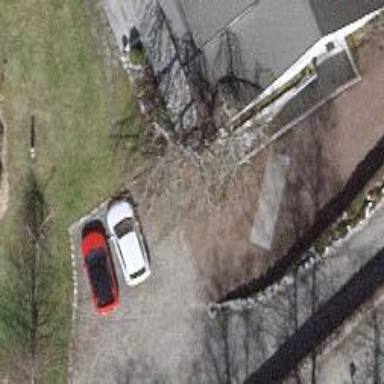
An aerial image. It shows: Cobblestone driveway.